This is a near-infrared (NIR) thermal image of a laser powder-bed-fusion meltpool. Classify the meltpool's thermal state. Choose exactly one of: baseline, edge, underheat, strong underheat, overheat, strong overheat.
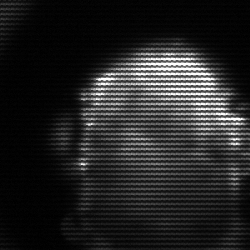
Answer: baseline